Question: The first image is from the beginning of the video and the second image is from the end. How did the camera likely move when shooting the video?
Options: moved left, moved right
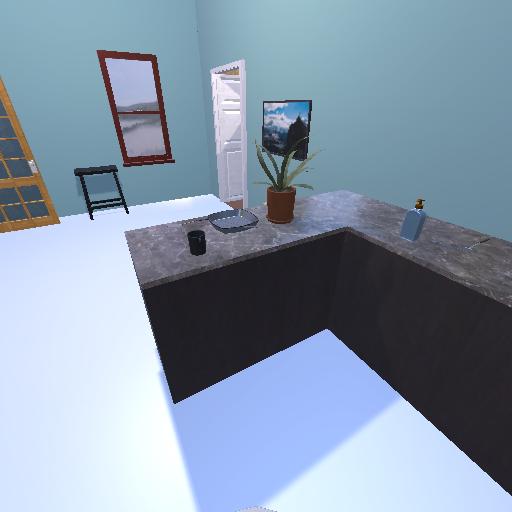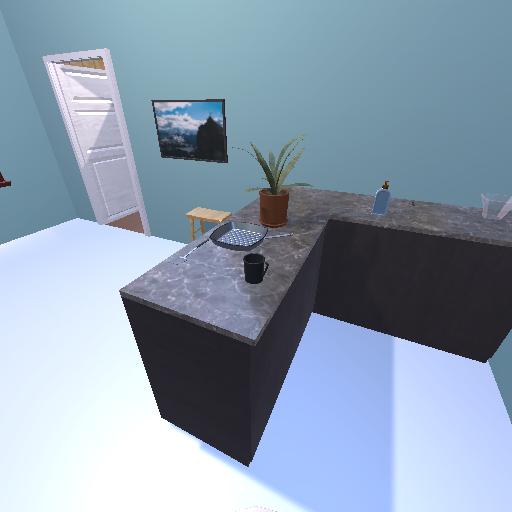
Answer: moved left